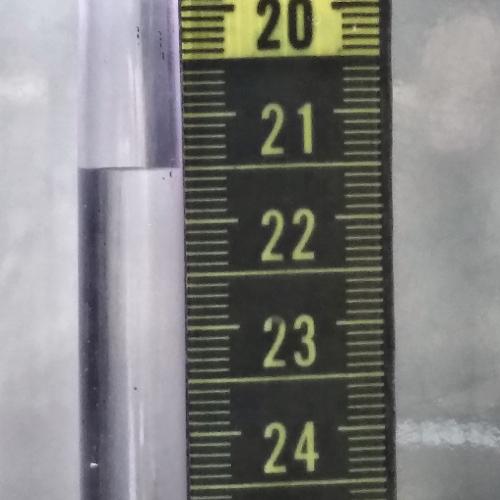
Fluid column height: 21.5 cm